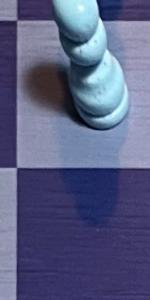
Label: Empty